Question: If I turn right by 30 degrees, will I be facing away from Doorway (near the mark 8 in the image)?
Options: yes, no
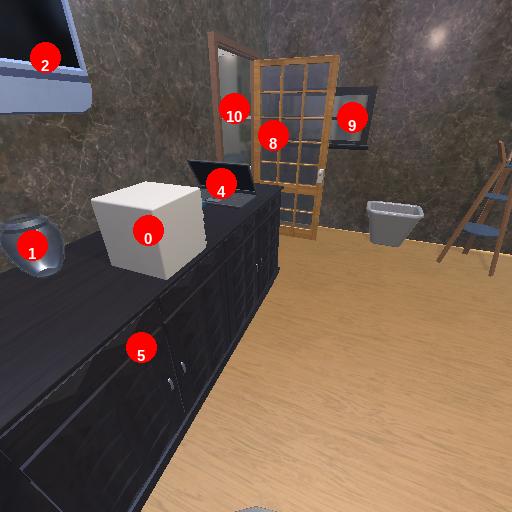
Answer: yes